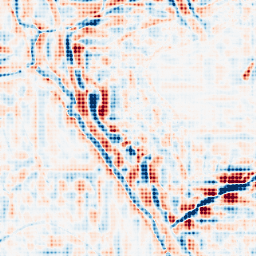
Category: wavelet
Decomposition family: wavelet_reverse_biorthogonal
Decomposition parameters: wavelet: rbio2.4
level: 4
Upsampling method: sinc_blackman
Upsampling parameters: scale: 4
kernel_size: 4
Upsampling scale: 4